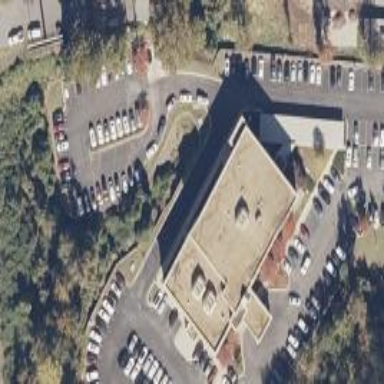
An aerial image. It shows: Office building serving as clinic.